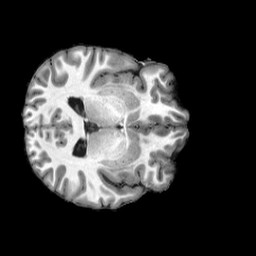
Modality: T1w
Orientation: axial
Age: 25
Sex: female
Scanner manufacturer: siemens
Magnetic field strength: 3 T
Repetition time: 2.5 s
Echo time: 0.00222 s